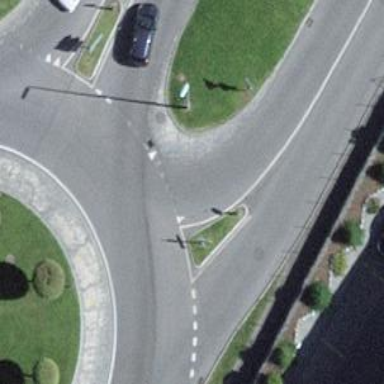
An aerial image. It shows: Road with "give way" sign.